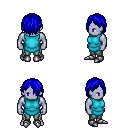
a pixel art fantasy rpg character, male body template, dark elf, purple skin, teal tunic, teal pants, blue bangs hairstyle, metal boots, four views (front, back, left, right), 2x2 character sprite sheet, small pixel art, hard edges, no anti-aliasing